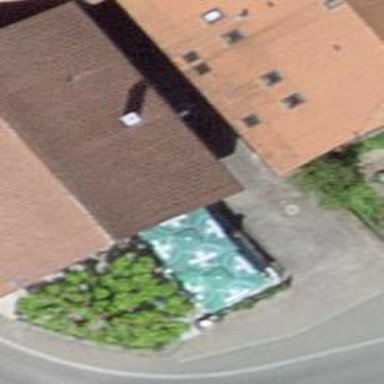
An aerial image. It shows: Restaurant.